Question: I am using yadcf datatable plugin and its select css style looks like basic CSS style and not the boostrap one.
I am using datatables bootstrap features for css styling but for some reason yadcf still uses basic css style. Check the image attached.
I know you won't be easily able to figure out the problem, without a code link which I don't have.
If you have any pointers, I can get look into them.

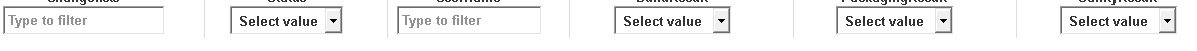
Answer: Are you aware that the difference in the appearance of the '<select>' element is due to different internal browser element rendering / styling ?
For example open the following <URL> in Chrome and FireFox, and notice the difference... that's the same difference that you see on your plunker
In addition you haven't included the bootstrap css file on that plunker at all
'''
<!-- Latest compiled and minified CSS -->
<link rel="stylesheet" href="https://maxcdn.bootstrapcdn.com/bootstrap/3.3.2/css/bootstrap.min.css">
'''
but even with that css you need to manually add 'form-control' class to the selects that are being generated by yadcf, (I can add a feature to yadcf to allow adding custom classes to select element for that)
Here is a <URL> with bootstrap css file
---
You can edit the issue that you opened on yadcf github, asking for